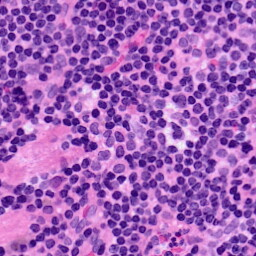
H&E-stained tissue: LymphNode